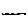
Label: line